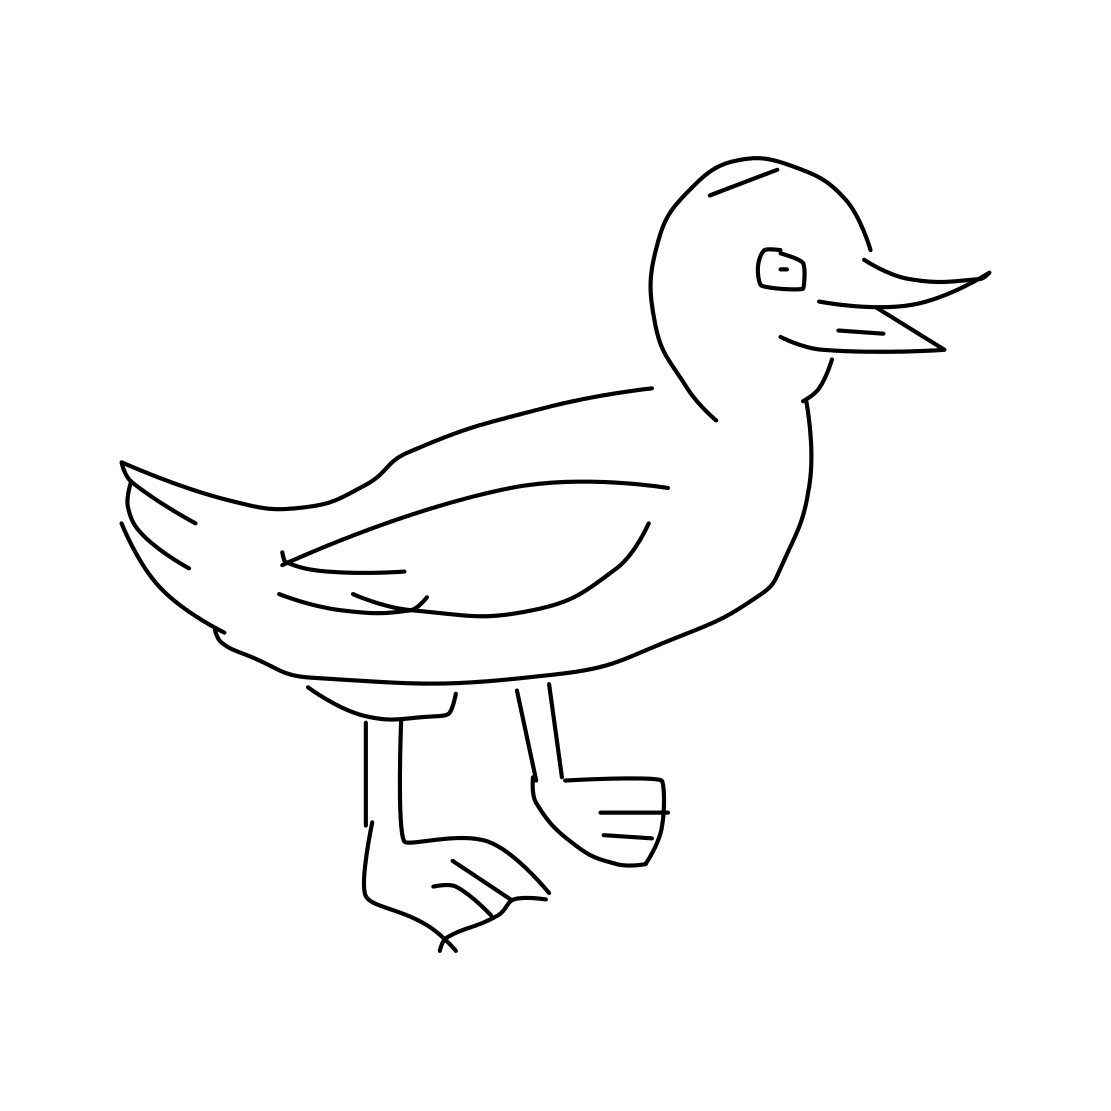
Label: duck